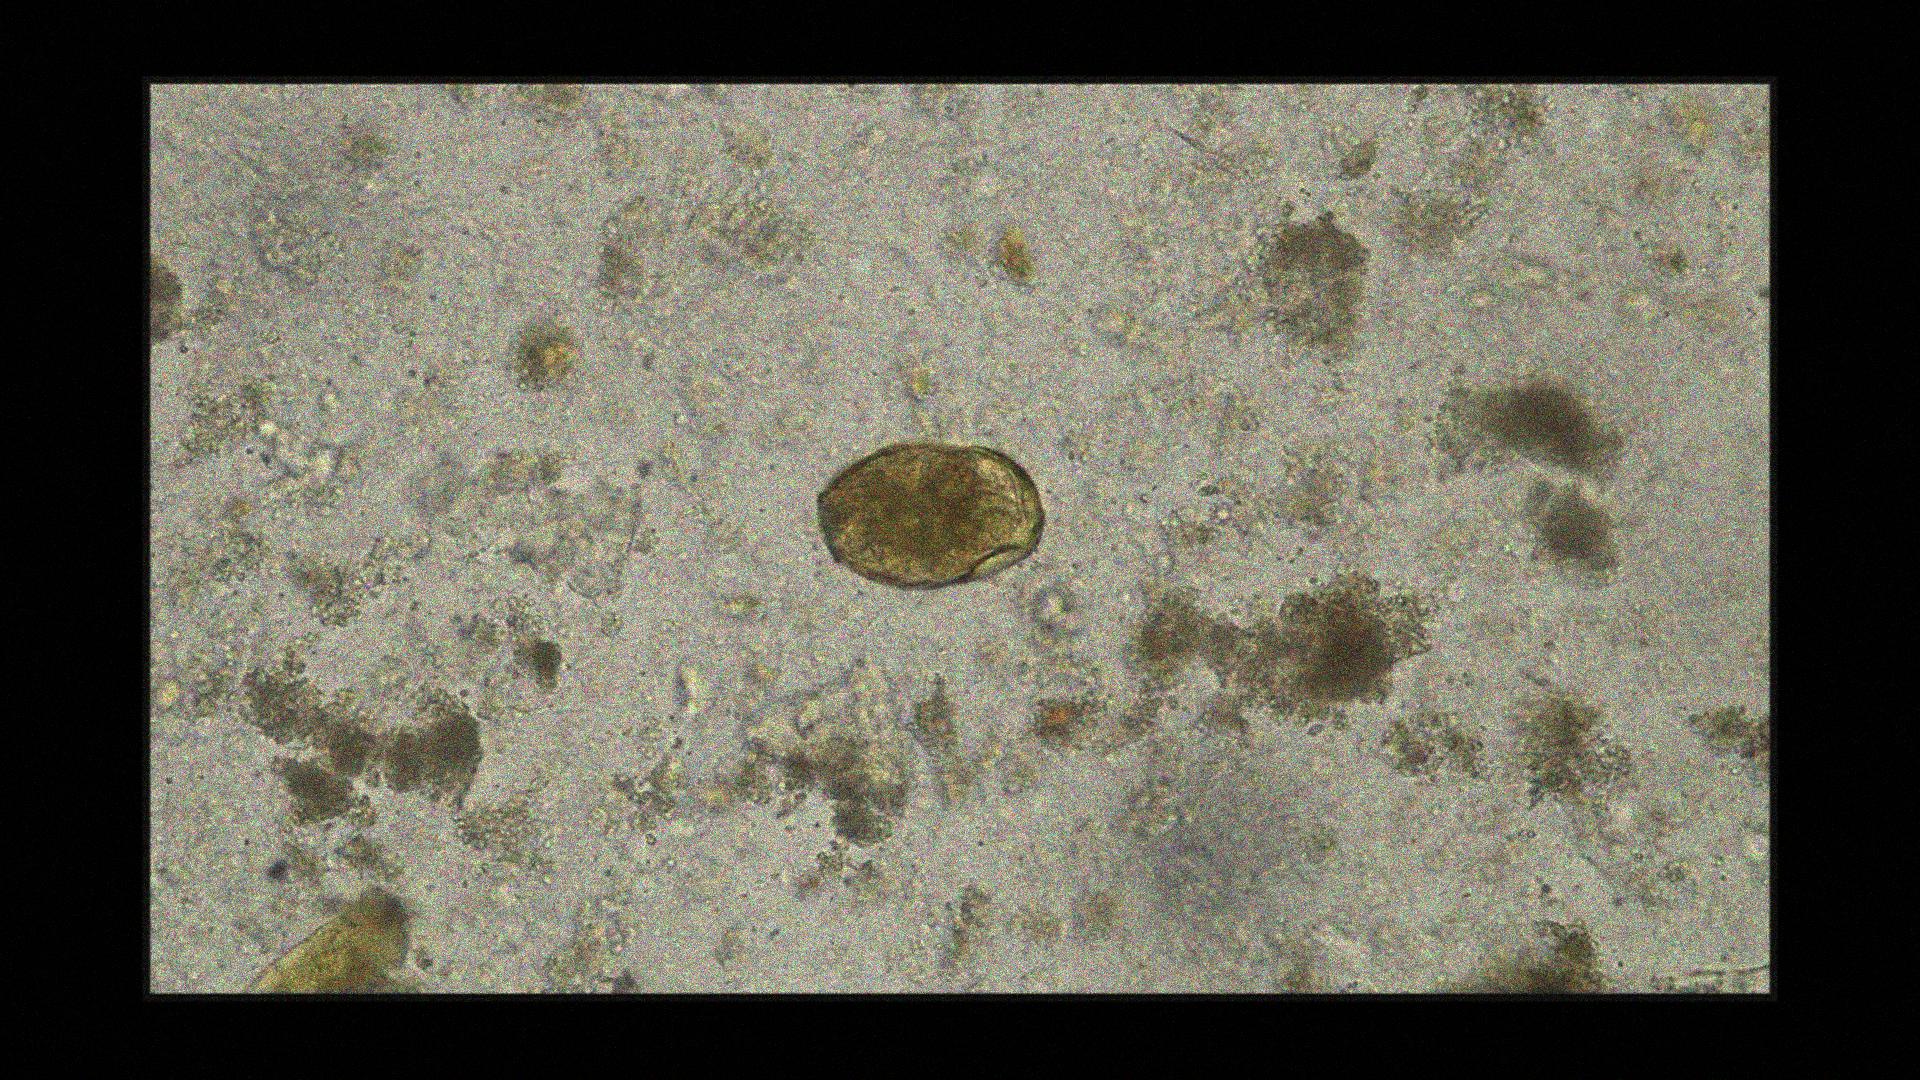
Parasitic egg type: Paragonimus spp